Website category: auto
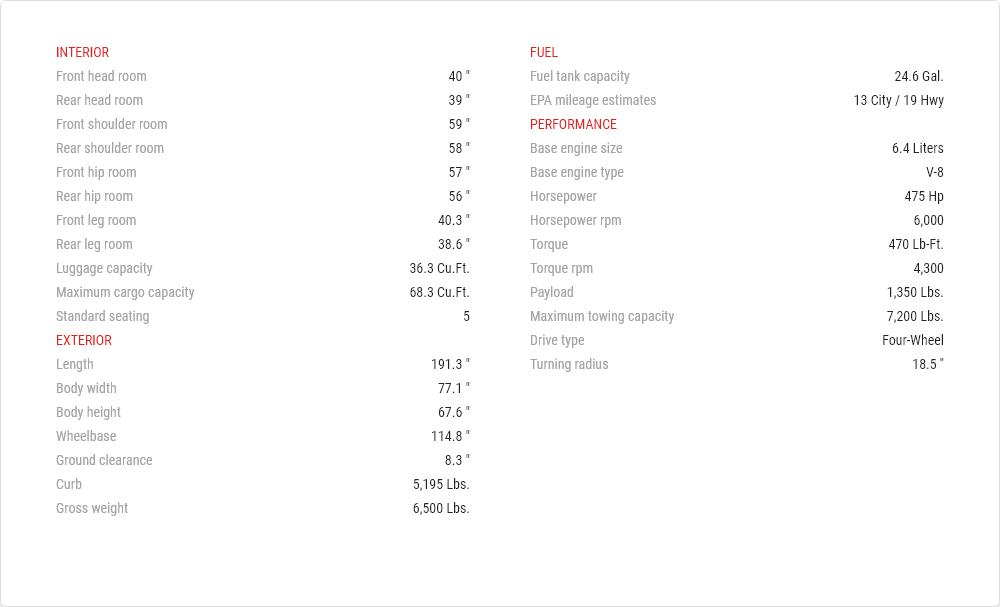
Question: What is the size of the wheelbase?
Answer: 114.8 "

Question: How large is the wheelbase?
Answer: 114.8 "

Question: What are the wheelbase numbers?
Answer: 114.8 "

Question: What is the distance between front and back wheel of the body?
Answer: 114.8 "

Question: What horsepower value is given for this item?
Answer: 475 hp

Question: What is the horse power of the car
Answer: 475 hp

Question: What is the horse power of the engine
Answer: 475 hp

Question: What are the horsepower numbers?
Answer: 475 hp

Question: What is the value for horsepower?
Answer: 475 hp

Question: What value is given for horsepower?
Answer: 475 hp

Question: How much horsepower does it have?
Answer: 475 hp

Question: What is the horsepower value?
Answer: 475 hp

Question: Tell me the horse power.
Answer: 475 hp

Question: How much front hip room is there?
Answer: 57 "

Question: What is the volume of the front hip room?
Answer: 57 "

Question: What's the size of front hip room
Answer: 57 "

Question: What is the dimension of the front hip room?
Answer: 57 "